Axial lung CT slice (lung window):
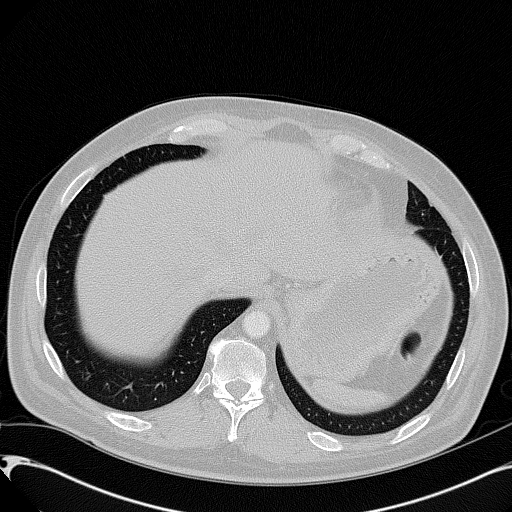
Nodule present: no